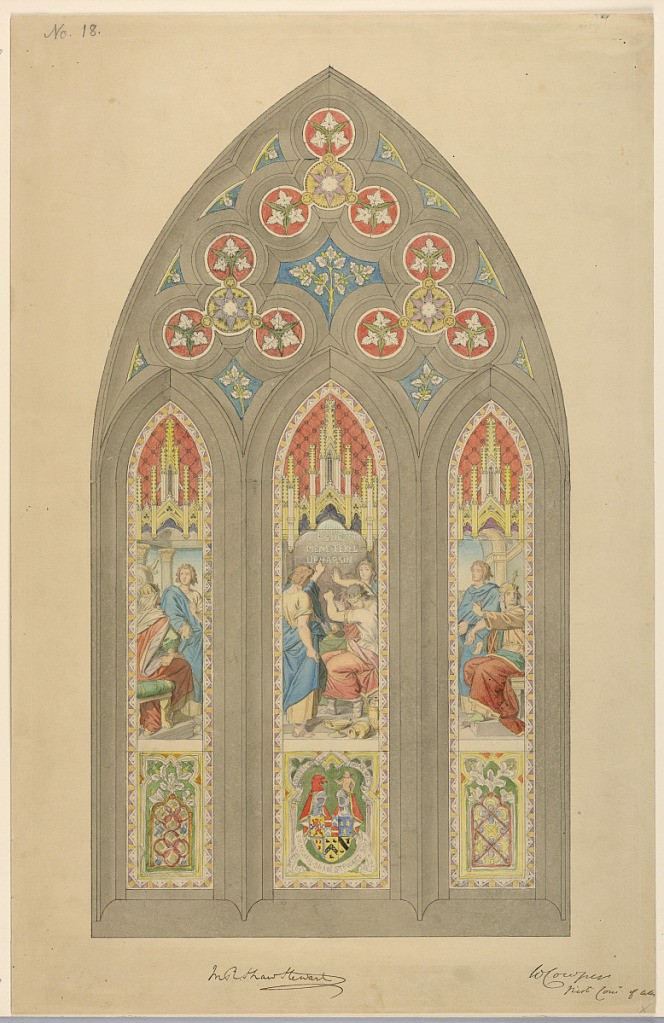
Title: Design for Stained Glass Window
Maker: Sir Michael Robert Shaw-Stewart, Scottish, 1826–1903
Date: ca. 1860
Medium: Brush and watercolor, pen and ink, graphite on paper
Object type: Drawing
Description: Three tall vertical panels, with pointed arches, each panel containing figures, under Gothic canopies. Coat-of-arms below central group, labeled on ribbon: SIR MICHAEL SHAW STEWART BART